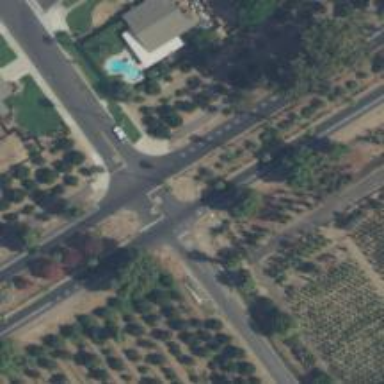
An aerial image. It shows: Road with stop sign.